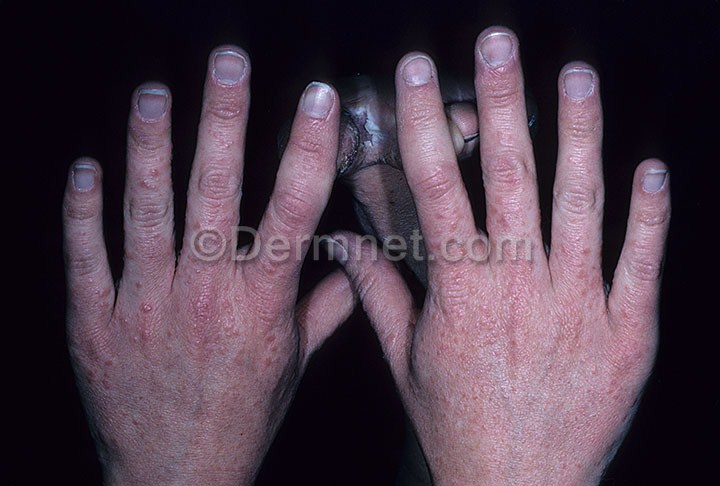
Disease: Tinea Ringworm Candidiasis and other Fungal Infections